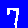
Digit: 7